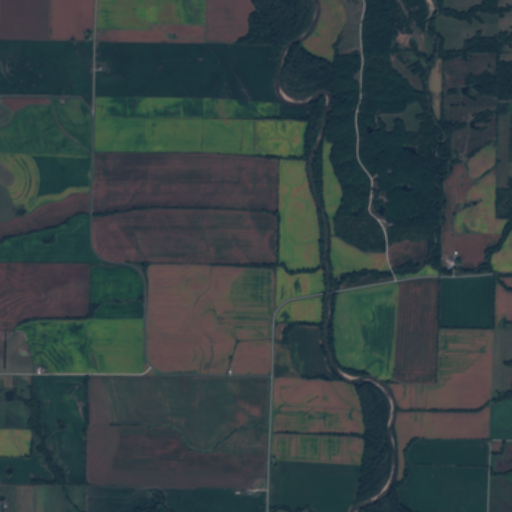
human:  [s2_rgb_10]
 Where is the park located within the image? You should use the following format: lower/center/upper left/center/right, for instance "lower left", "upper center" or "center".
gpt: The park is located in the upper left of the image.
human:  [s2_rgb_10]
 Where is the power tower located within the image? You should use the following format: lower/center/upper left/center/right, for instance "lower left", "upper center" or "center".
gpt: There is no power tower in the image.